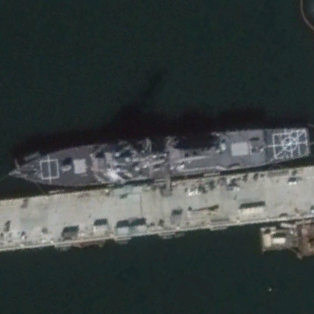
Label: destroyer